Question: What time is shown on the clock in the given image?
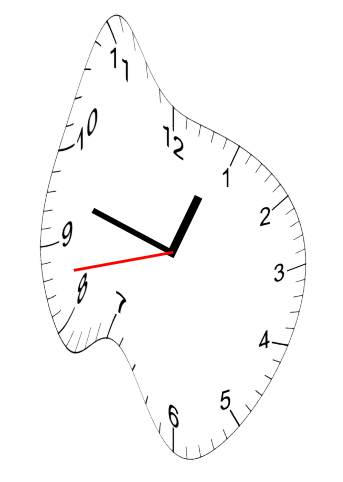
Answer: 12:47:43